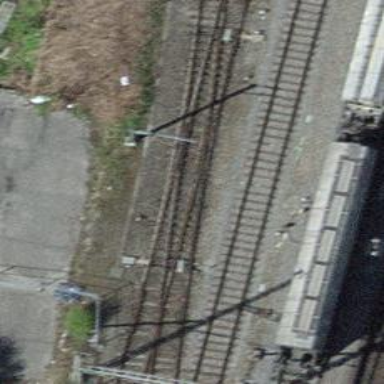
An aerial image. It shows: Railway switch.